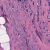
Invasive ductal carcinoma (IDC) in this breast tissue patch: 1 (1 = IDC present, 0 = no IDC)